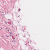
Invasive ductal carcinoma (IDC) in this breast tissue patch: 0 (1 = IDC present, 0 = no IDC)